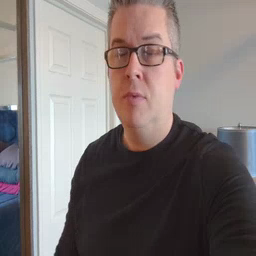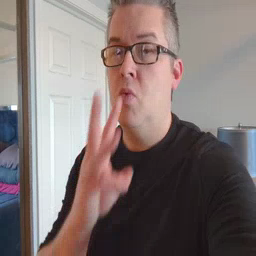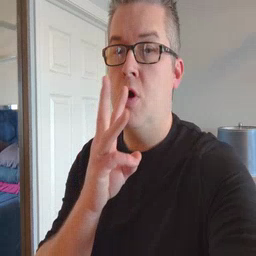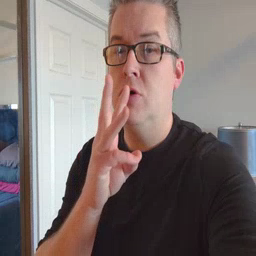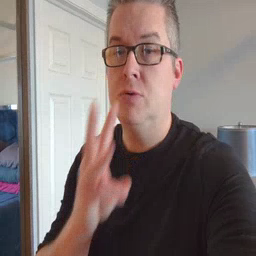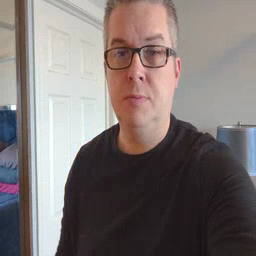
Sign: water